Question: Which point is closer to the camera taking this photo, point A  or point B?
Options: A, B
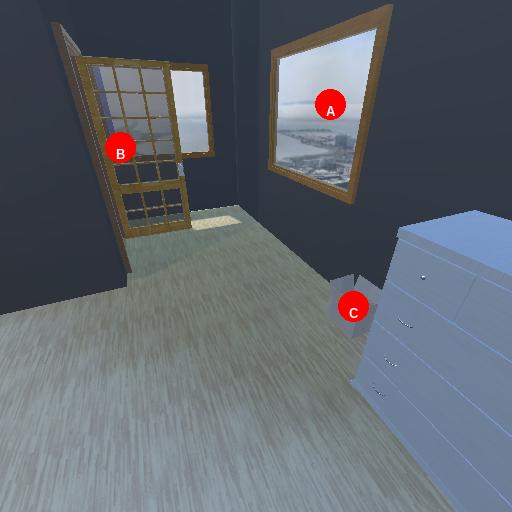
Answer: A